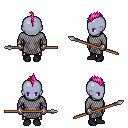
a pixel art fantasy rpg character, female body template, dark elf, purple skin, chain mail, metal pants, pink mohawk hairstyle, metal gloves, black shoes, spear, four views (front, back, left, right), 2x2 character sprite sheet, small pixel art, hard edges, no anti-aliasing